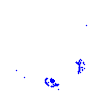
Particle: electron